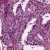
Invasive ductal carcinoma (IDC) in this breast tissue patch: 0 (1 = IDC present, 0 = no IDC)